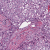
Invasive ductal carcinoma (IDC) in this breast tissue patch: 1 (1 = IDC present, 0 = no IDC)